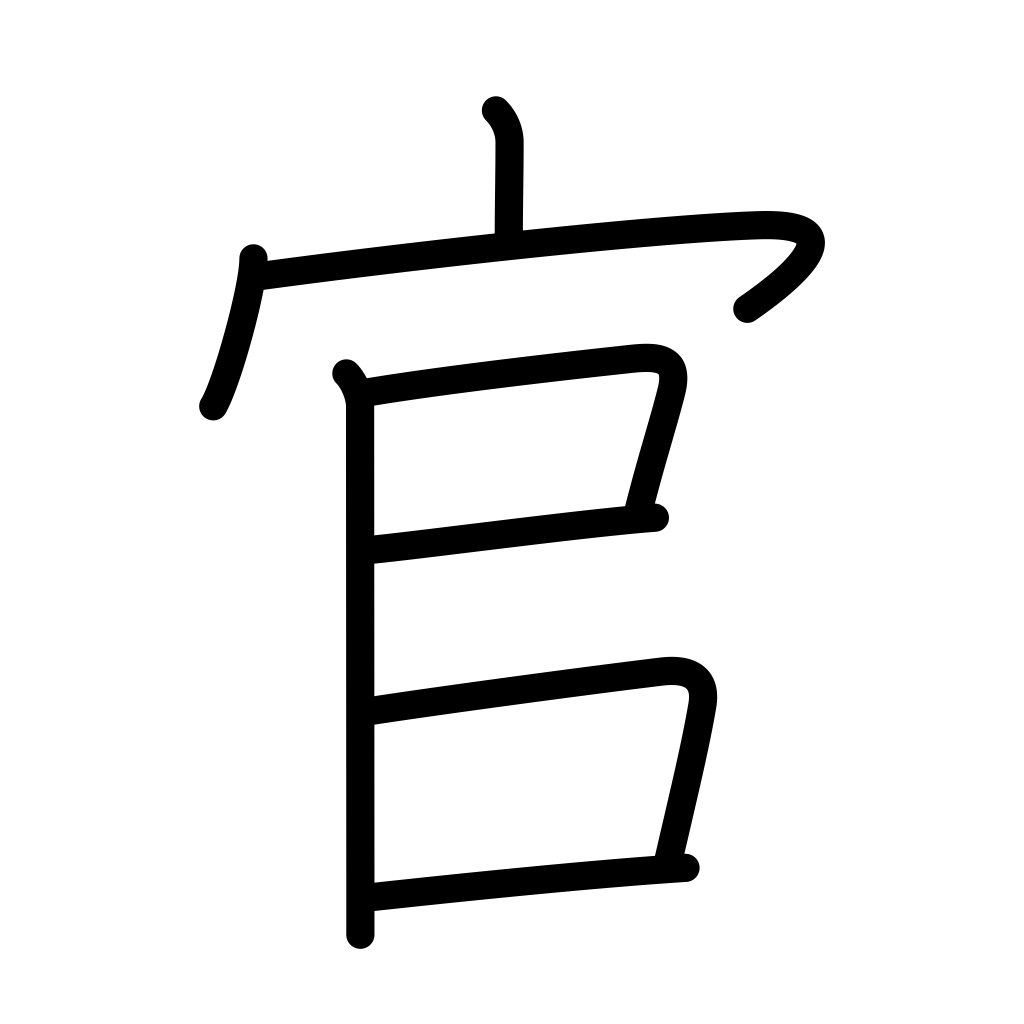
Meaning: bureaucrat, the government, organ